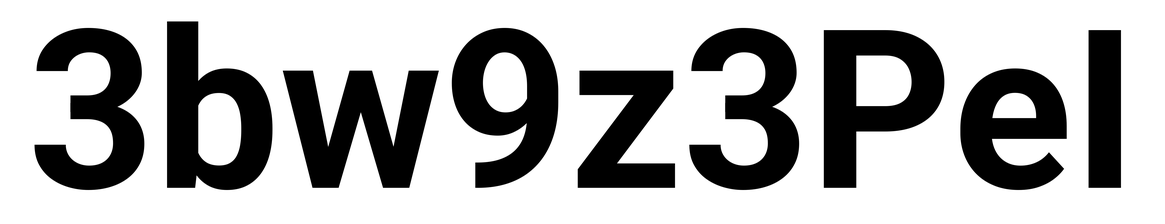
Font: Roboto_Bold